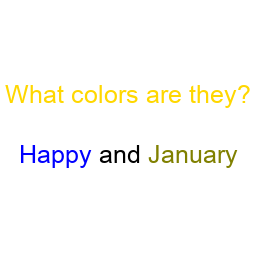
Color: blue, olive
Background color: white
Question text color: gold